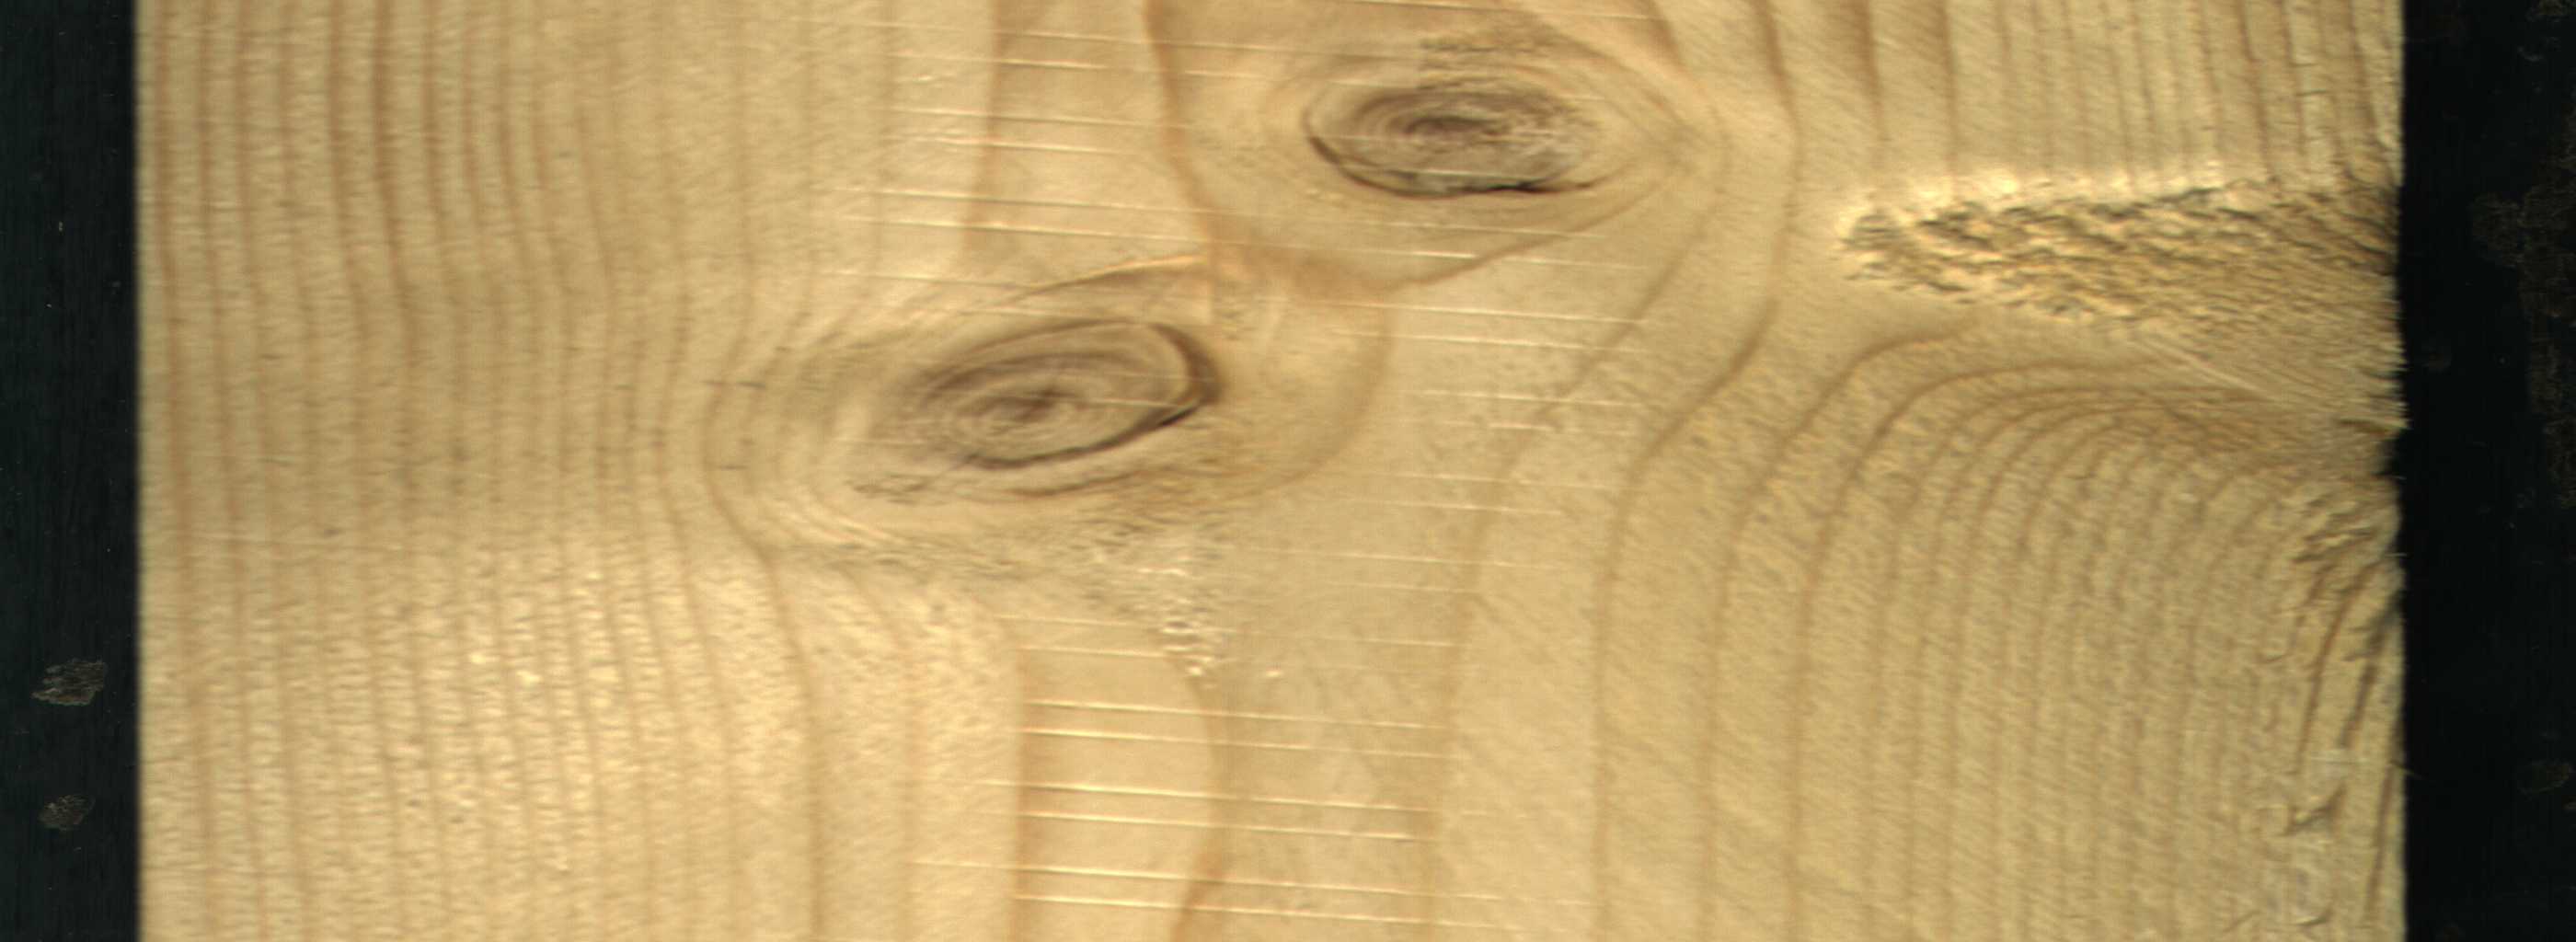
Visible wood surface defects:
knot_with_crack
Live_Knot